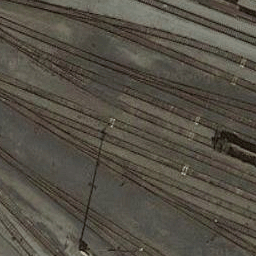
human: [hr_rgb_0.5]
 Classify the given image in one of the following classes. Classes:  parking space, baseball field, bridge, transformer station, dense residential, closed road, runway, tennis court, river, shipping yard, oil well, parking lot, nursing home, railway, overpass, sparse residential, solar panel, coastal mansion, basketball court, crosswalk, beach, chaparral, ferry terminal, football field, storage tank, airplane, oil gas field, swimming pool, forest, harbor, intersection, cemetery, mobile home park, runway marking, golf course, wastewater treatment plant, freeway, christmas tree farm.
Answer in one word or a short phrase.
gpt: railway